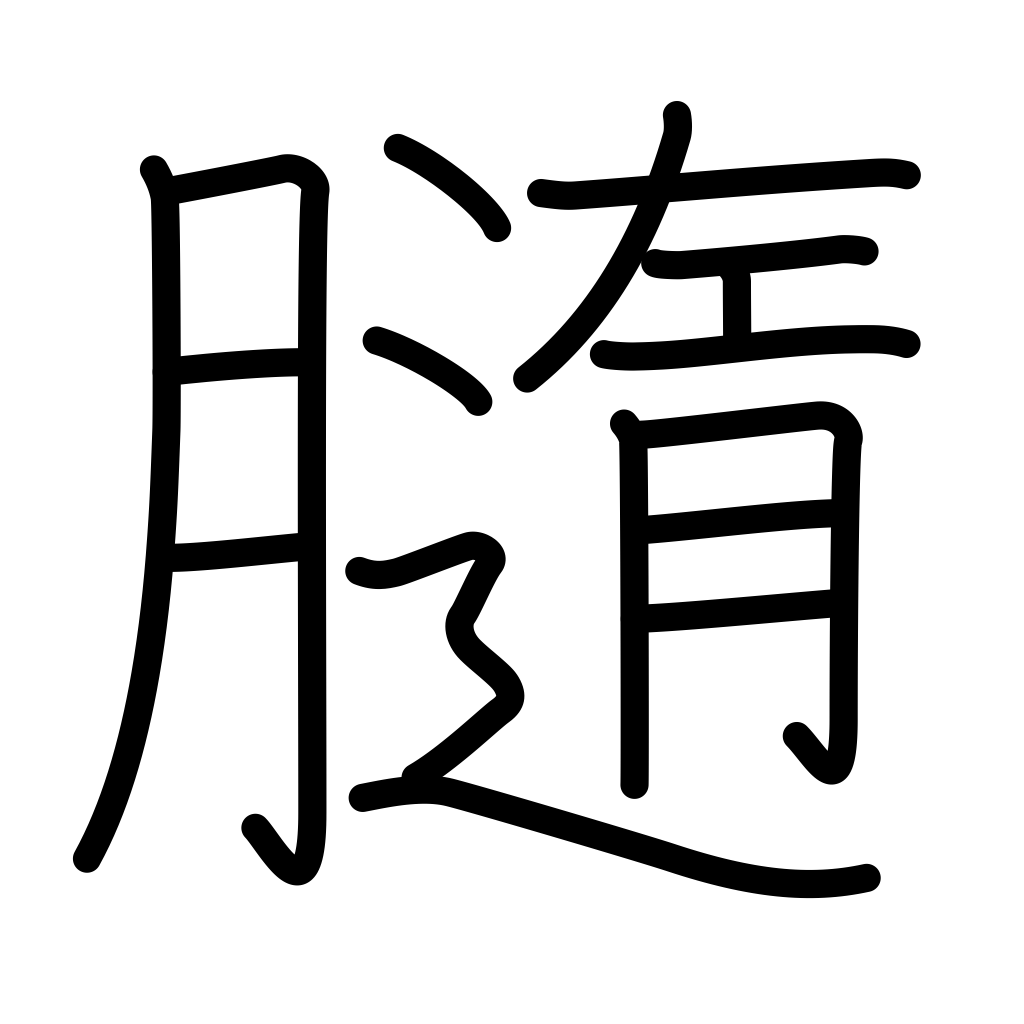
Meaning: marrow, pith